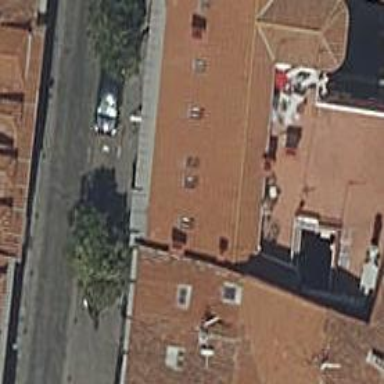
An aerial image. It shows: Restaurant.